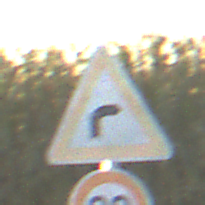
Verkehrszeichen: KurveRechts
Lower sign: Geschwindigkeit30
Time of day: SunriseSunset
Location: Outdoor (RoadRail)
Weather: Clear
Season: NotSpecified
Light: Natural